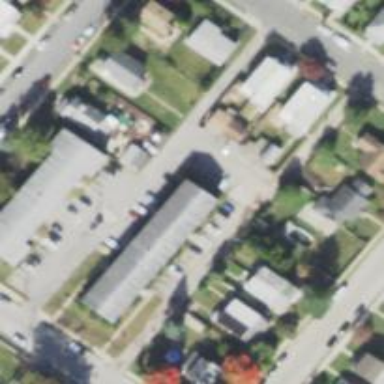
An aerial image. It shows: Alleyway designated as service road.